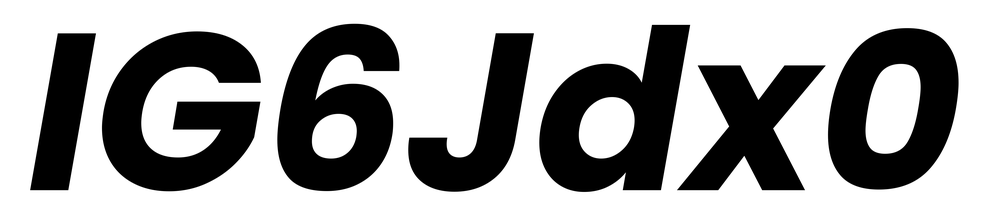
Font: Poppins-BoldItalic